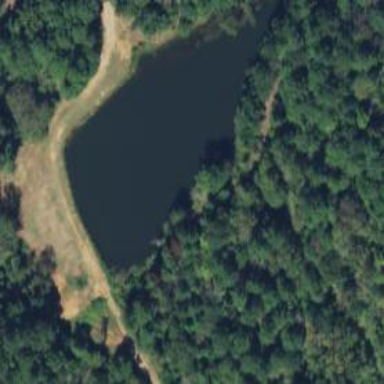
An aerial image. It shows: Reservoir.